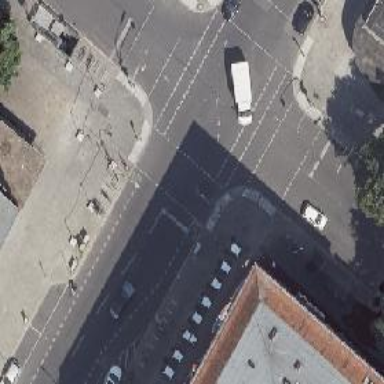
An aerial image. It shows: Road with traffic signals.